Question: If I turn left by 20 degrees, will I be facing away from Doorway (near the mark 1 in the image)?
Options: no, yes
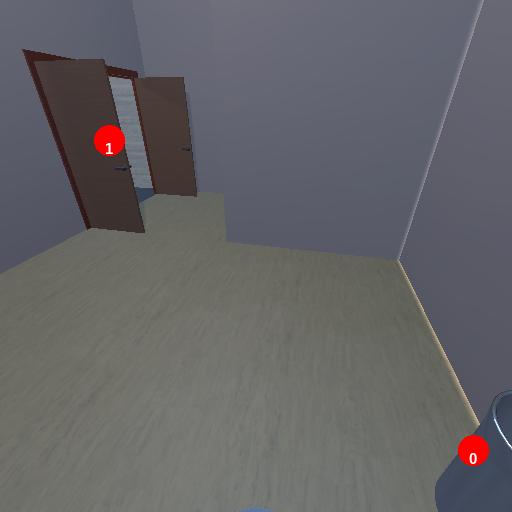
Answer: no